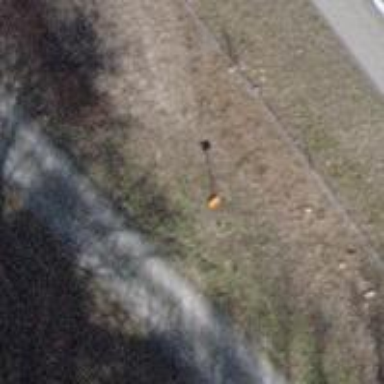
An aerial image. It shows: Marker pipeline attached to support pole.